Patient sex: F
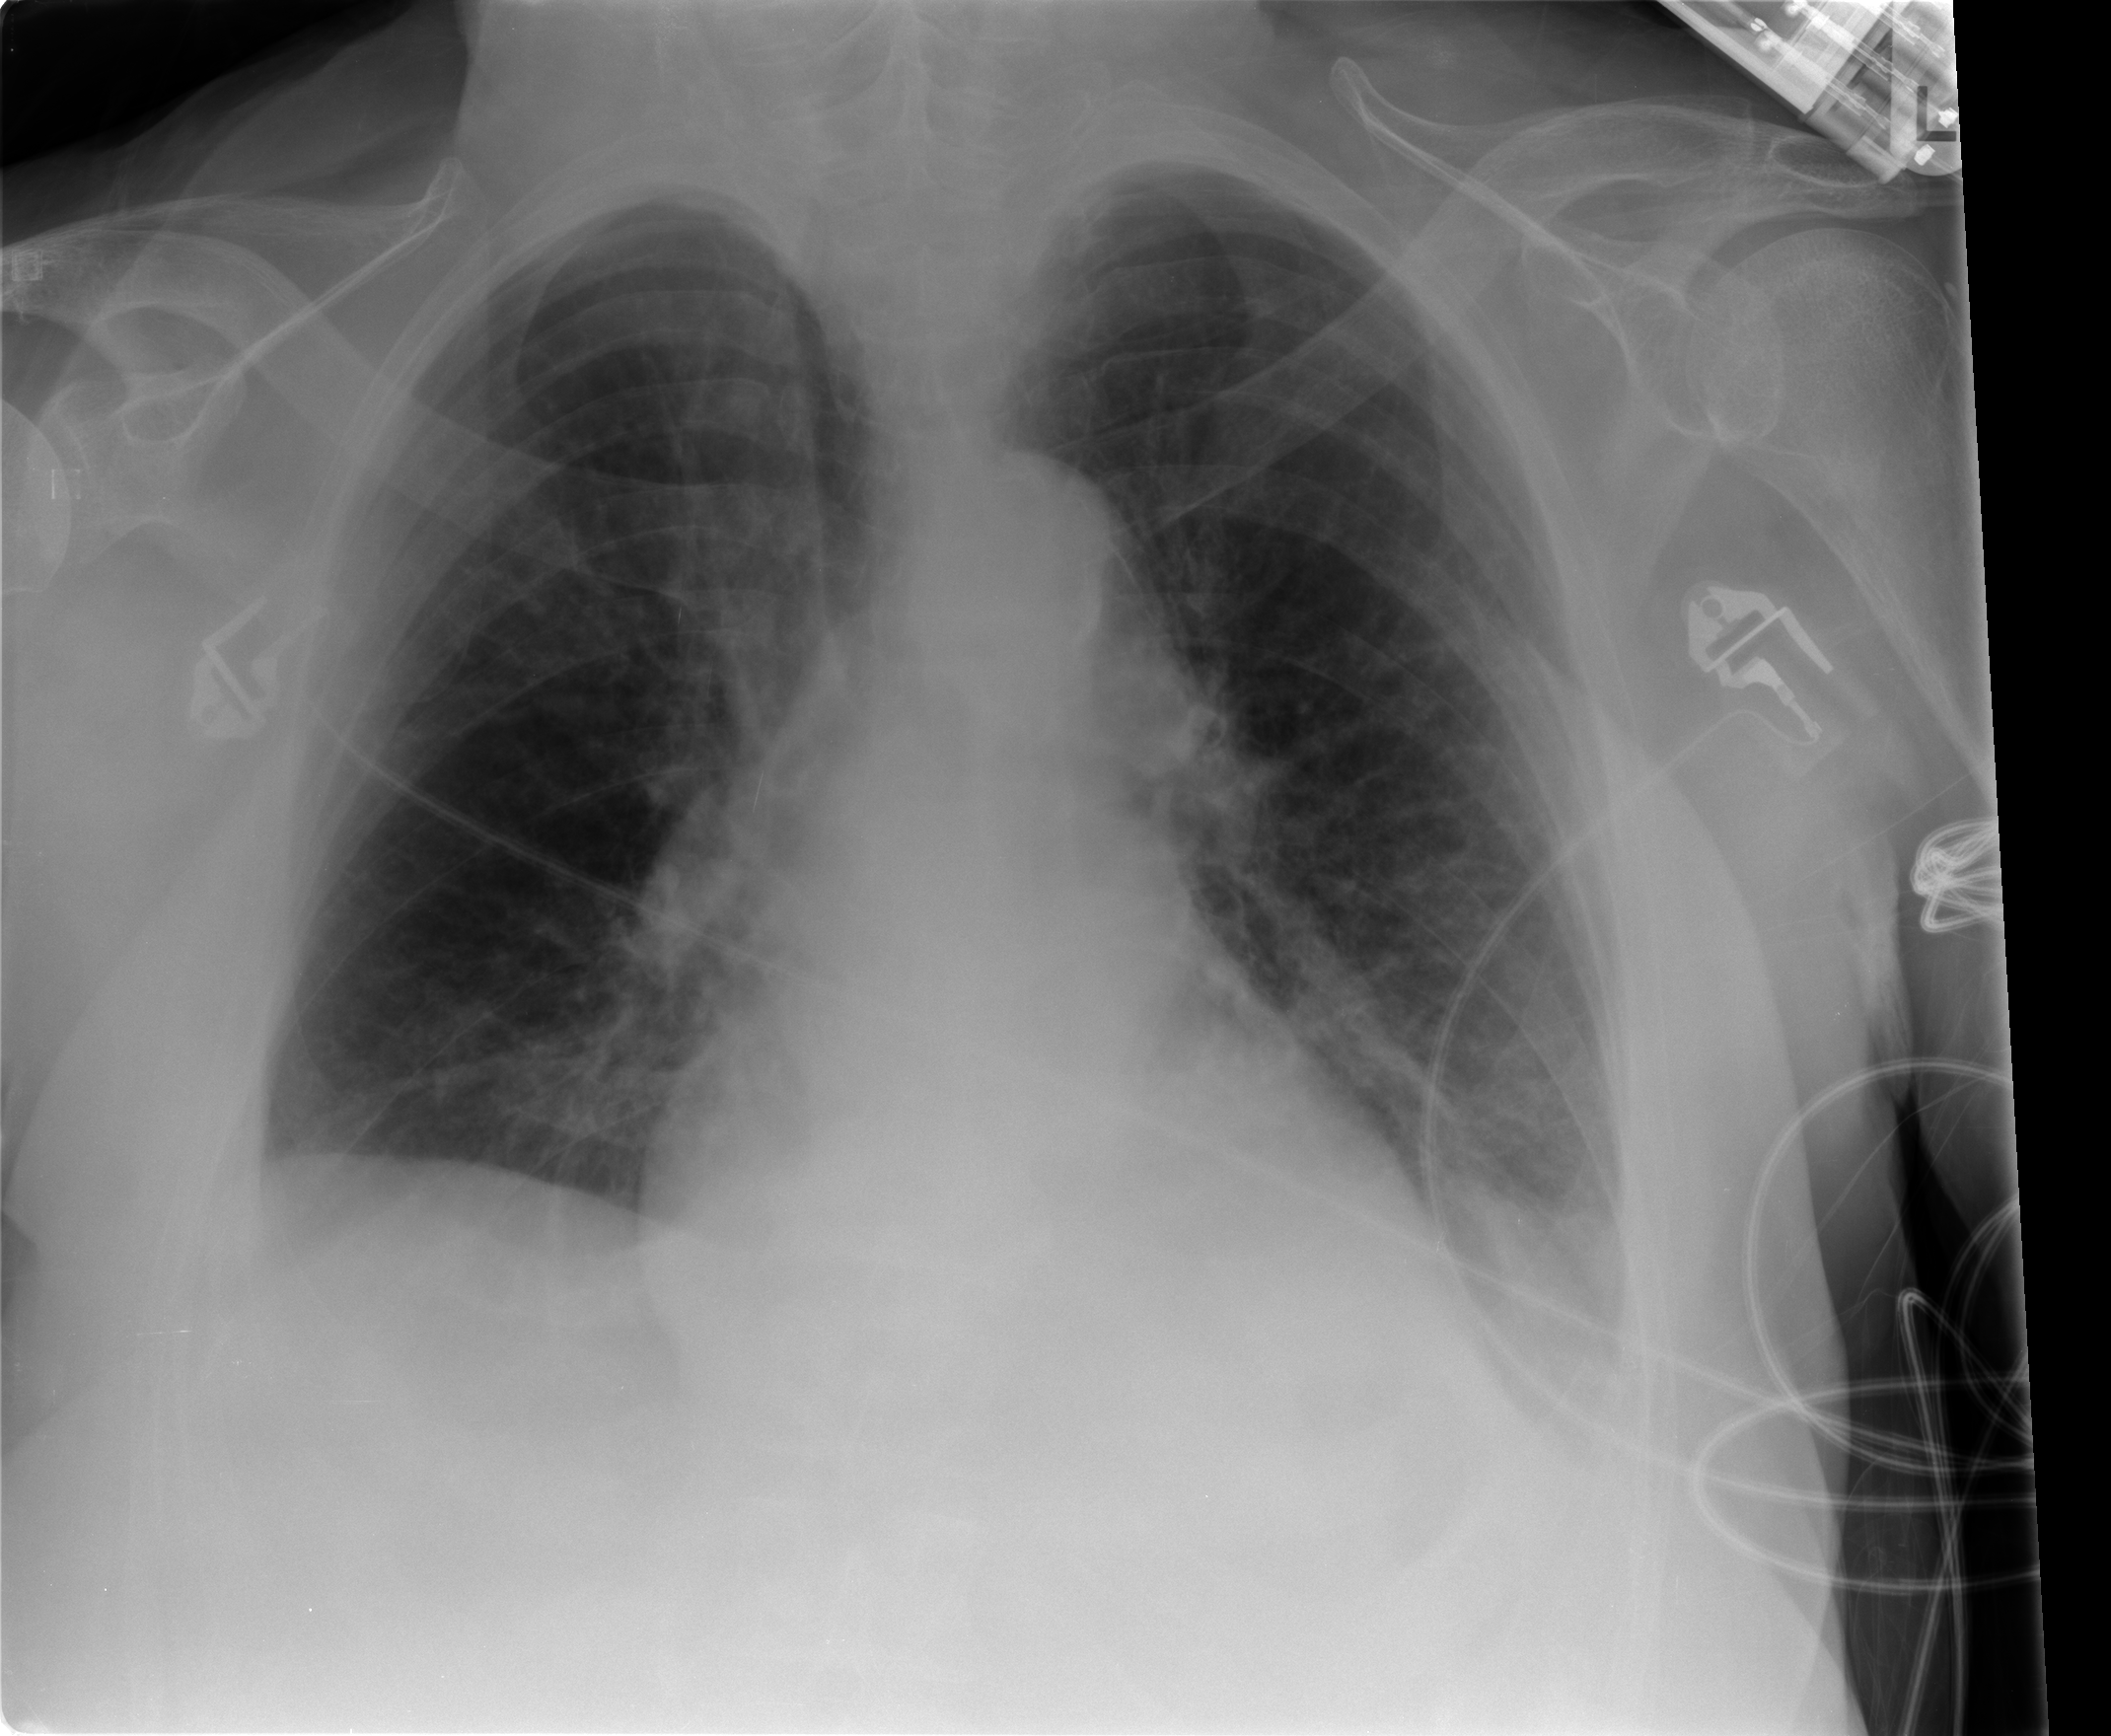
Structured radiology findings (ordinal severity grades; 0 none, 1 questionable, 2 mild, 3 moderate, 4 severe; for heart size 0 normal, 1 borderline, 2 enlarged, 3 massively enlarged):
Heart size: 0
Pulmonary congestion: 0
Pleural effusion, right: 0
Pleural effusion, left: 2
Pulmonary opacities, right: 0
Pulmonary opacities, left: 0
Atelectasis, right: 0
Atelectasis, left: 2